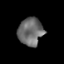
Tissue: skin
Cell type: Epithelial cells
Senescence score: 0.266
Nuclear area (px): 677
Mean DAPI intensity: 107.561